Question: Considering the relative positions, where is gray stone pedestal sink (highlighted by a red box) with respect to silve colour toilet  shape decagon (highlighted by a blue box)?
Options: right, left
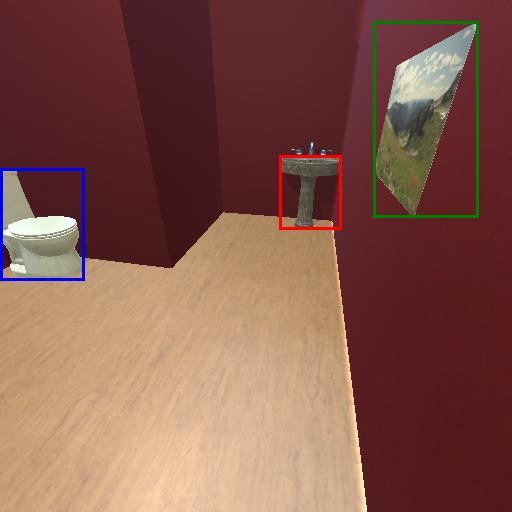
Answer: right